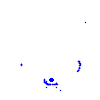
Particle: electron